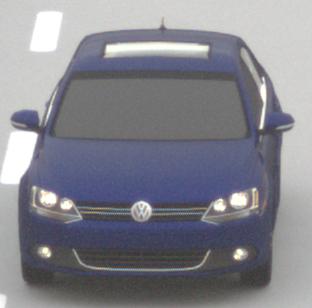
Make: VW
Model: Jetta 1.2 TSI
Detailed model: Jetta (IV)
Model produced from: 2011/01
Model produced until: 2014/08
Doors: 4
Color: blue
Road condition: dry road
Daytime: sunrise or sunset
Contrast: low contrast